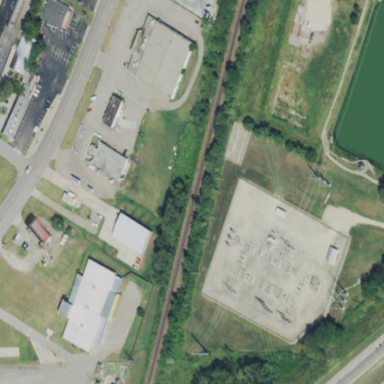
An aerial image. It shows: Distribution level power substation enclosed by fence.